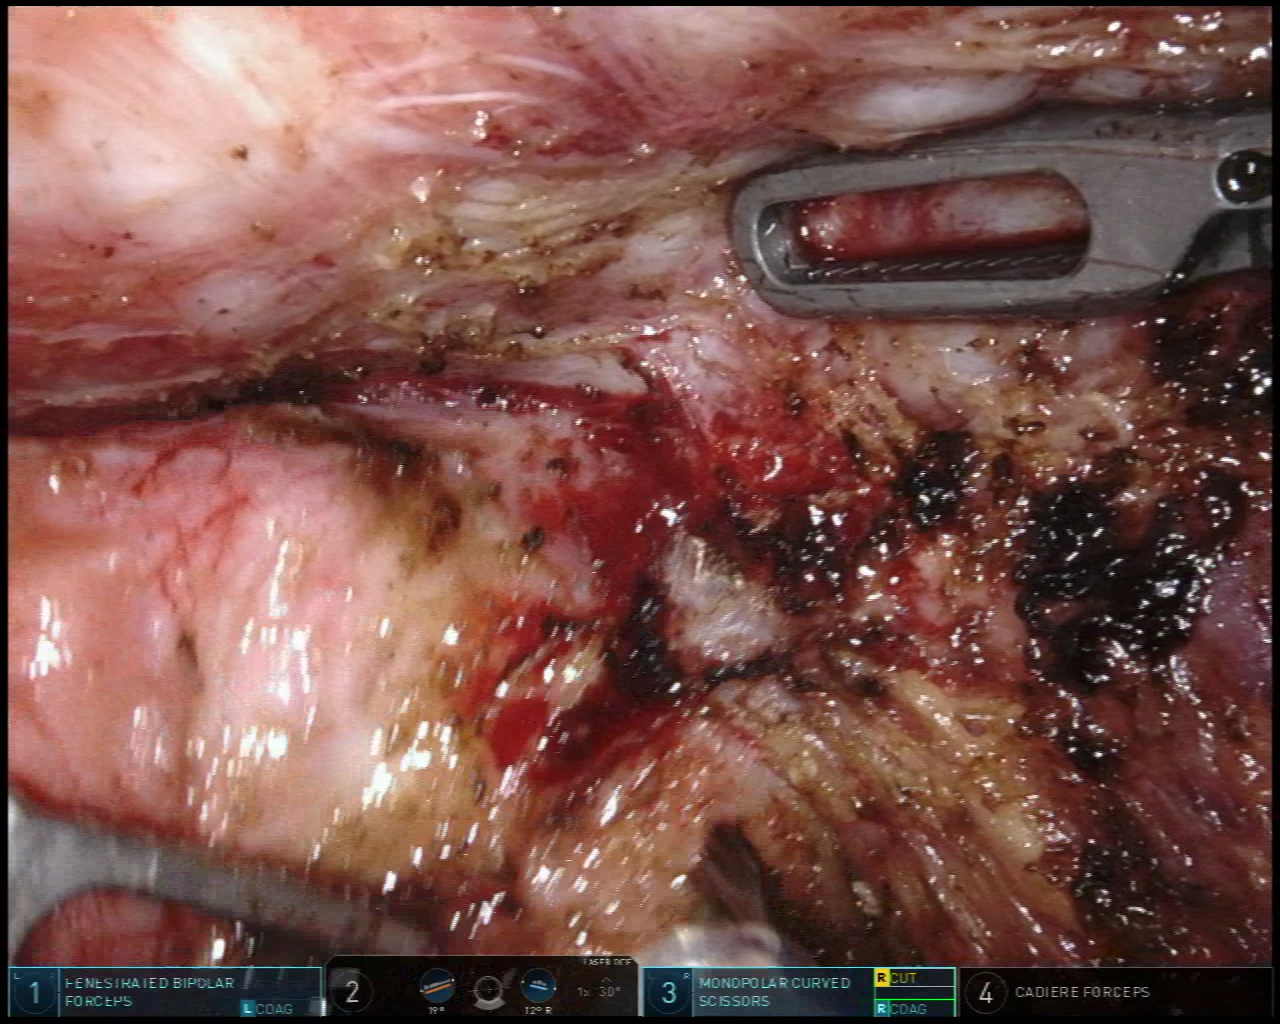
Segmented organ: vesicular_glands
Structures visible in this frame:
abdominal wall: no
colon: no
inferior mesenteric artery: no
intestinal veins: no
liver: no
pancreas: no
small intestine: no
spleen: no
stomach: no
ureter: no
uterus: no
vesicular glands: yes